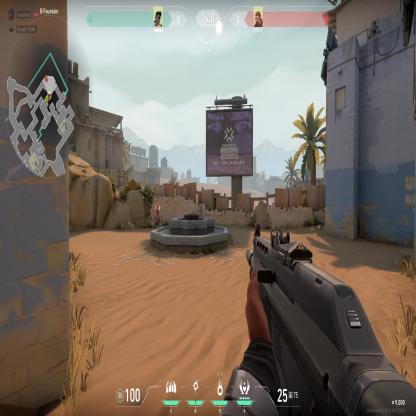
Label: enemy